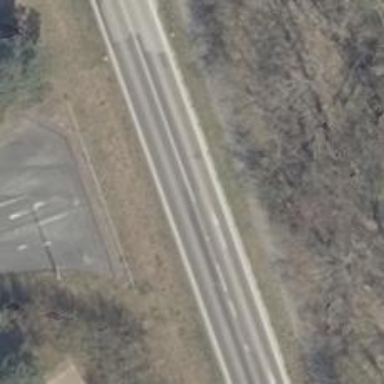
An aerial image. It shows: Secondary road with asphalt surface and lane markings.